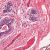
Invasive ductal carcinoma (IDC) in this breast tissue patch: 0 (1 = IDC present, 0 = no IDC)